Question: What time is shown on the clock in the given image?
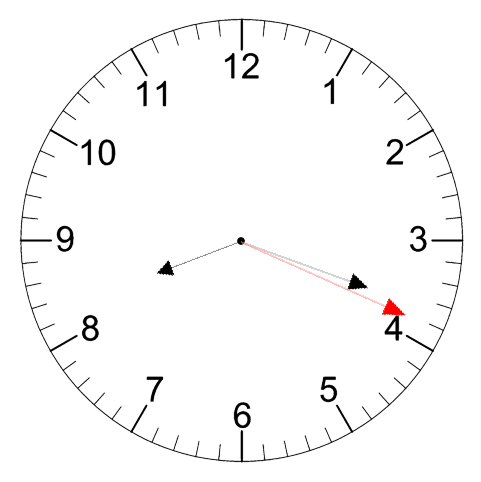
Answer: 08:18:19